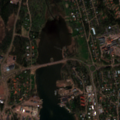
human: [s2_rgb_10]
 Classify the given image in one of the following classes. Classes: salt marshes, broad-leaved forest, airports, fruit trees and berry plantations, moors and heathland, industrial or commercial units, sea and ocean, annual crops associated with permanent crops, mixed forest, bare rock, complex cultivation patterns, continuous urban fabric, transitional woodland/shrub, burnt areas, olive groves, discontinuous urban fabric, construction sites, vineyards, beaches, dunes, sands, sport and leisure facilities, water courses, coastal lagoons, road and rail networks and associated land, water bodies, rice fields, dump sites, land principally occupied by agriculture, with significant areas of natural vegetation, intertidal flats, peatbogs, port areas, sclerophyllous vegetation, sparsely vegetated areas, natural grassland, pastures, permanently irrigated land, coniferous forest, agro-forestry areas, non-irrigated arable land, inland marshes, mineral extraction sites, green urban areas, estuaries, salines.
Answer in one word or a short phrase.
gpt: discontinuous urban fabric, industrial or commercial units, airports, land principally occupied by agriculture, with significant areas of natural vegetation, mixed forest, sea and ocean